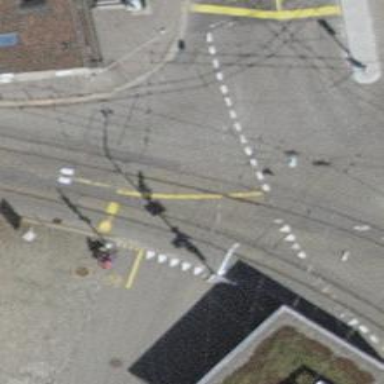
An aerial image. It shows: Residential road with asphalt surface. There are trolley wires for trolleybuses and embedded rails for trams.